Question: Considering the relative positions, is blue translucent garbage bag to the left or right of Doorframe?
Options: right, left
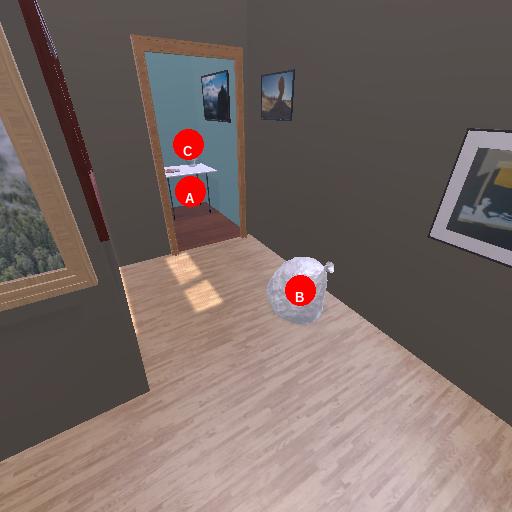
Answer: right